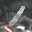
Label: 1